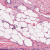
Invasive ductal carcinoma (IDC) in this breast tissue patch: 0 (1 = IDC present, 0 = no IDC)